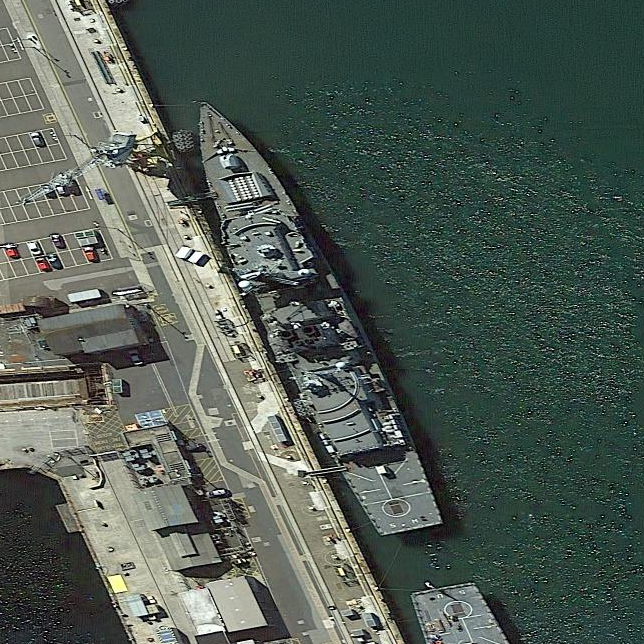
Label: Type_45_destroyer